Question: Hello I am working with matlab. I am trying to generate a bounding box around a silhouette. The problem here is that the silhouette is fragmented
as shown here

The code i tried is
'''
BW=bwconncomp(image);
STATS = regionprops(BW, 'FilledArea','BoundingBox');
'''
which gives me a bounding box around a part of the silhouette. I cannot use 'dilate' which is the preferred morphological operation in this case as it connects the silhouette with neighboring fragments.
Thanks in advance for the help.
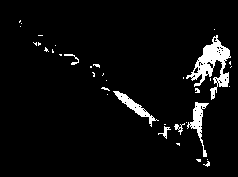
Answer: Here is something to get you going with the image you posted. I used a line structuring element with an angle to dilate the image and amplify the signal from the small white chunks at the left of the silhouette. Then using 'regionprops' its easier to identify objects individually and select the object with the largest area (i.e. the silhouette), calculated with the property 'FilledArea', and report back the bounding box on the original image. It might not be perfect but it's a start and it seems to give a pretty decent result.
Here is the code:
'''
clear
clc
close all
BW = im2bw(imread('Silhouette.png'));
BW = imclearborder(BW);
%// Dilate with a line structuring element oriented at about 60 degrees to
%// amplify the elements at an angle that you don't want.
se = strel('line',5,60);
dilateddBW = imdilate(BW,se);
figure;
imshow(dilateddBW)
'''
The dilated image looks like this:

Calling 'regionprops' and displaying the output:
'''
%// Get the region properties and select that with the largest area.
S = regionprops(dilateddBW,'BoundingBox','FilledArea','PixelIdxList');
boundingboxes = cat(1, S.BoundingBox);
FilledAreas = cat(1,S.FilledArea);
[~,MaxAreaIndex] = max(FilledAreas);
%// Get linear indices of the corresponding silhouette to display along
%// with its bounding box.
MaxIndices = S(MaxAreaIndex).PixelIdxList;
%// Create empty image to put the silhouette + box
NewIm = false(size(dilateddBW));
NewIm(MaxIndices) = 1;
figure;
imshow(BW)
rectangle('Position',boundingboxes(MaxAreaIndex,:),'EdgeColor','r')
'''
Output:

Hope that helps somehow!